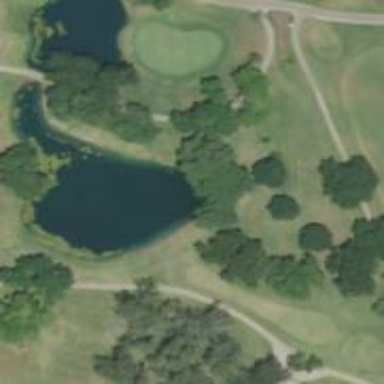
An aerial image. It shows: Water hazard in golf course. The hazard is natural water feature.